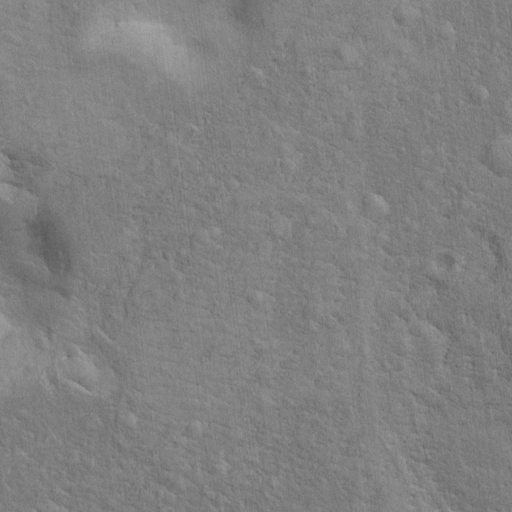
Objects detected: cone, cone